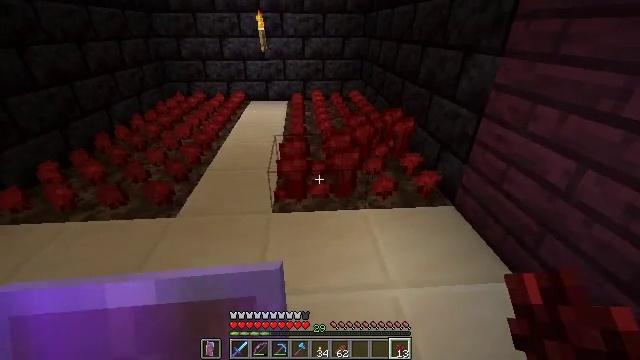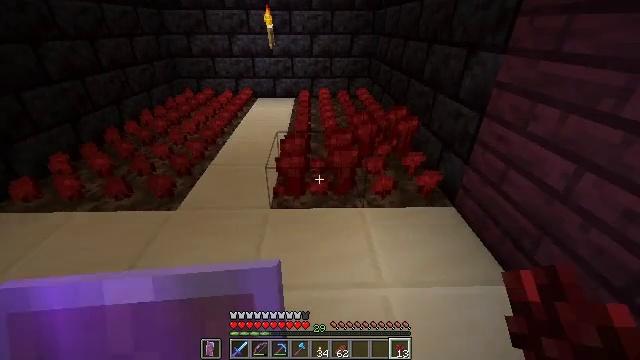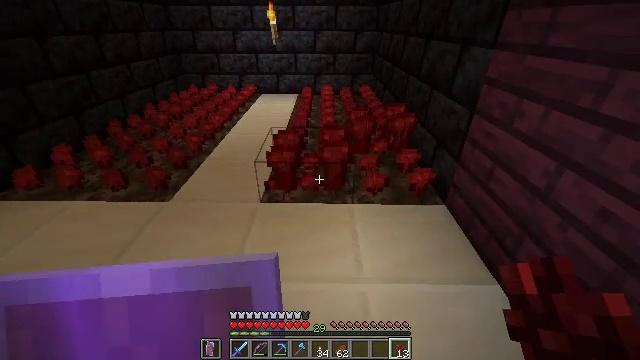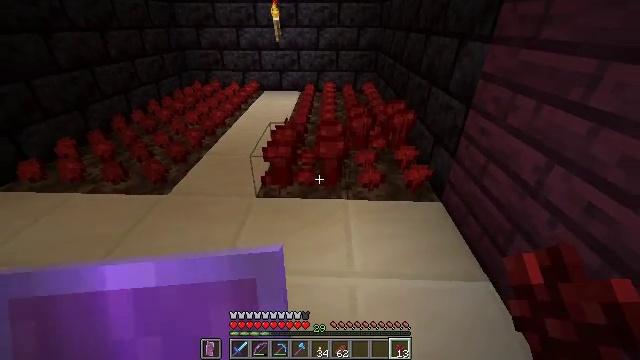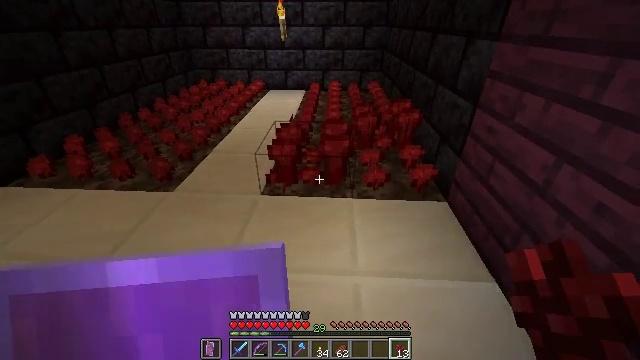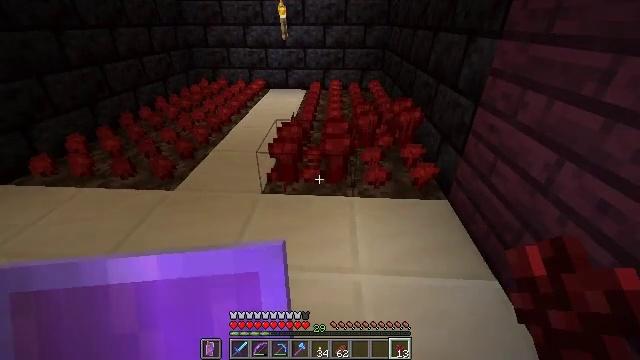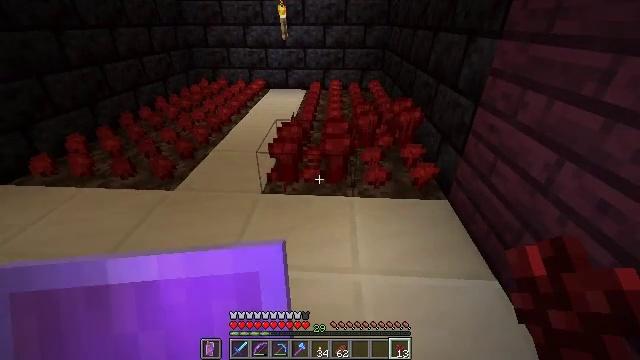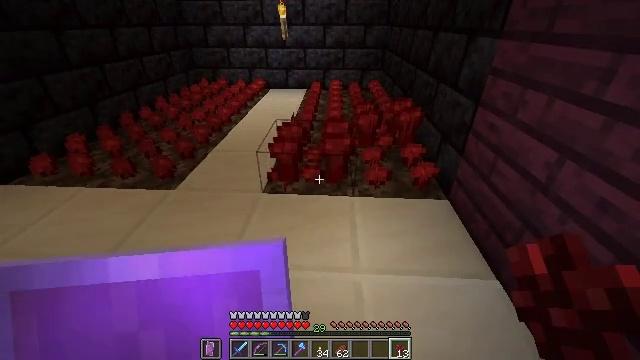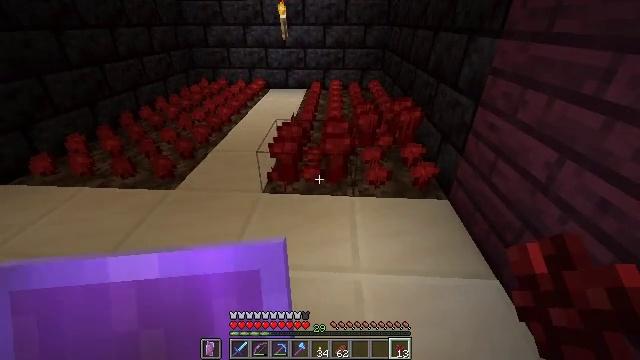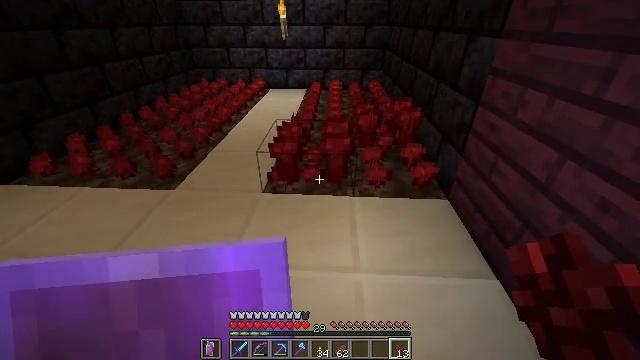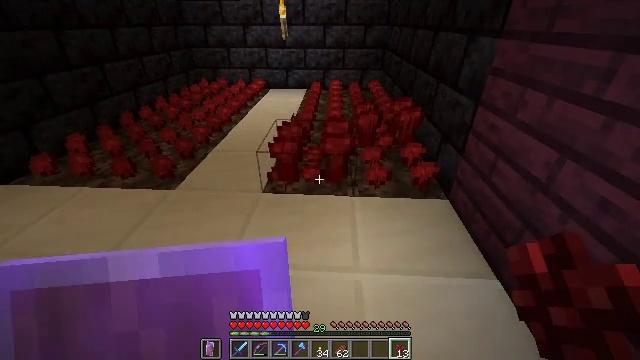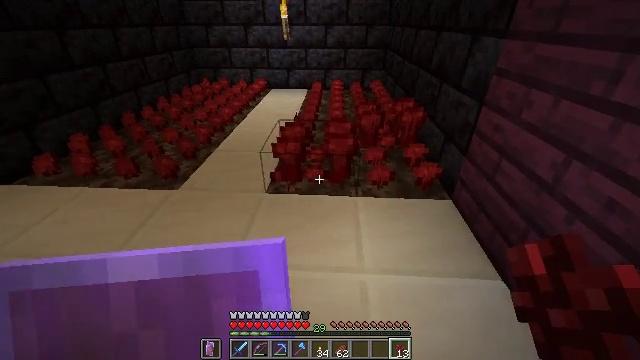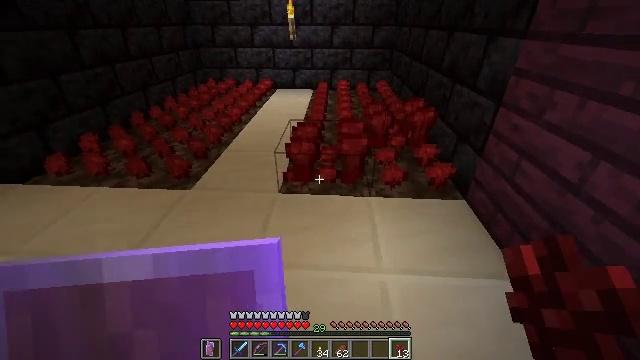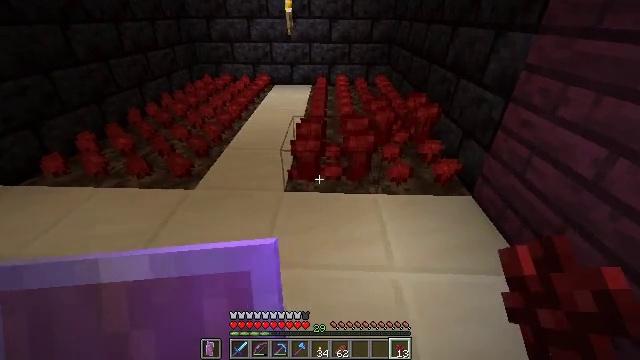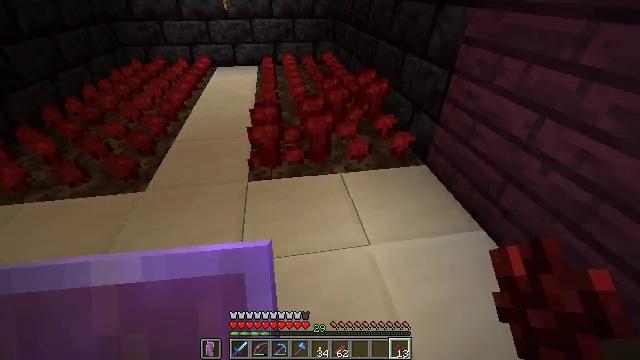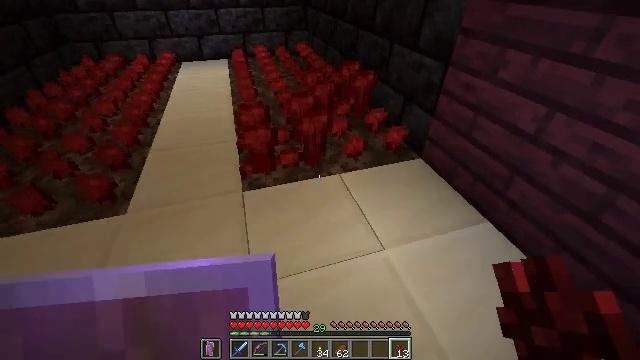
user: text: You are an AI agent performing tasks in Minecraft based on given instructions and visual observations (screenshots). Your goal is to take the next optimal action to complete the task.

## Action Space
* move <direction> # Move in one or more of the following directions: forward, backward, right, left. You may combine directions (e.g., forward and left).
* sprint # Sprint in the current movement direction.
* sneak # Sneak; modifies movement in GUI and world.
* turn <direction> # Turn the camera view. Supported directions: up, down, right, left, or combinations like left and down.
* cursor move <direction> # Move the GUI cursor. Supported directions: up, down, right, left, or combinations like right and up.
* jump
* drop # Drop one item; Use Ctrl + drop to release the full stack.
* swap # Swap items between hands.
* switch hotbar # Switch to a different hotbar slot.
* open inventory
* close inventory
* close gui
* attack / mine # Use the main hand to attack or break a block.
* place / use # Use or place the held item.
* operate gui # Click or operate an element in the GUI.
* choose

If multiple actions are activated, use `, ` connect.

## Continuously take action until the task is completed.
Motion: motion action
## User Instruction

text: Gather nether wart from soul sand farms.
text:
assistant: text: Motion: move right, turn left
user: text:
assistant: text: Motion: move right, turn left
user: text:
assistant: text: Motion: move right, turn left
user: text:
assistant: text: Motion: turn left
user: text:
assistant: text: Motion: no_op
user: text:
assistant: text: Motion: no_op
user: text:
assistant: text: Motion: no_op
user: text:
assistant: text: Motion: no_op
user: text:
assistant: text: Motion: no_op
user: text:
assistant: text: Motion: no_op
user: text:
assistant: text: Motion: move left
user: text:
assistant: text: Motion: move left
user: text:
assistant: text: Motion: move forward and move left, turn right
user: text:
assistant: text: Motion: move forward and move left, turn right and down
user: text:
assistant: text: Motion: move forward and move left, turn right and down
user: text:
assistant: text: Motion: move forward and move left, turn right and down
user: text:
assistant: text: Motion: move forward and move left, turn right and down
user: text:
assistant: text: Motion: move forward and move left
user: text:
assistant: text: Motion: move forward and move left
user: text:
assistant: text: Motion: move forward and move left
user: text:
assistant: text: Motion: move forward and move left
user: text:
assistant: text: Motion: move forward and move left, turn right and down
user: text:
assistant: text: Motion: move forward and move left, turn right and down
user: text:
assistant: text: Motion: move forward and move left, turn right
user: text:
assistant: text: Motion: move forward and move left, turn right and up
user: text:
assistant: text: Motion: move forward and move left, turn right and up
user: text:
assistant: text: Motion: move forward and move left, turn right and up
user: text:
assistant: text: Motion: move forward and move left, turn right and up
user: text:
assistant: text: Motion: turn right and up
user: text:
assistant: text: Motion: no_op